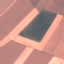
Label: AnnualCrop